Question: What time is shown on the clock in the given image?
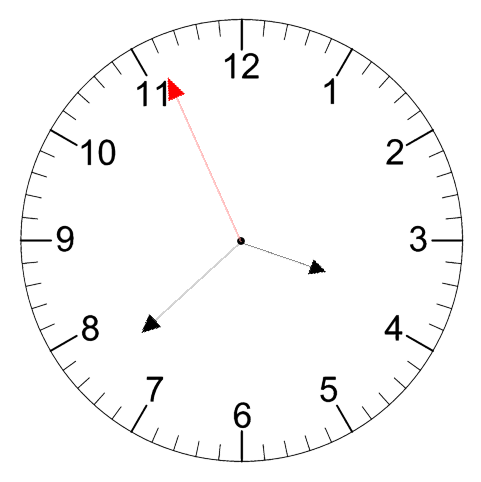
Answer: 03:37:56